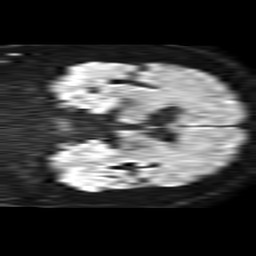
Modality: TRACE
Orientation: coronal
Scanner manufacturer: philips
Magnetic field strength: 1.5 T
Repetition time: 4.6 s
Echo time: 0.08517 s